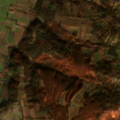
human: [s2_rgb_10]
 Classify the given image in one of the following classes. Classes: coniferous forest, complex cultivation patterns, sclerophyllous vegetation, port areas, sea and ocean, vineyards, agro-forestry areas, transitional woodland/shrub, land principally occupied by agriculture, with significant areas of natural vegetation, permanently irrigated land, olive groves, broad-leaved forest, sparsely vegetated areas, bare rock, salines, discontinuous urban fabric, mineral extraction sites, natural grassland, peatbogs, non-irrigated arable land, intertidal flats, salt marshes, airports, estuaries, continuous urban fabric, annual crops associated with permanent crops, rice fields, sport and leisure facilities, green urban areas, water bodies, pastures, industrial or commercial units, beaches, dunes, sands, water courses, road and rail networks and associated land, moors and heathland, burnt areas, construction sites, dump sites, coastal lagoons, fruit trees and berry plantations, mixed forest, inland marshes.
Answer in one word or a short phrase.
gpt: non-irrigated arable land, land principally occupied by agriculture, with significant areas of natural vegetation, broad-leaved forest, transitional woodland/shrub